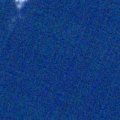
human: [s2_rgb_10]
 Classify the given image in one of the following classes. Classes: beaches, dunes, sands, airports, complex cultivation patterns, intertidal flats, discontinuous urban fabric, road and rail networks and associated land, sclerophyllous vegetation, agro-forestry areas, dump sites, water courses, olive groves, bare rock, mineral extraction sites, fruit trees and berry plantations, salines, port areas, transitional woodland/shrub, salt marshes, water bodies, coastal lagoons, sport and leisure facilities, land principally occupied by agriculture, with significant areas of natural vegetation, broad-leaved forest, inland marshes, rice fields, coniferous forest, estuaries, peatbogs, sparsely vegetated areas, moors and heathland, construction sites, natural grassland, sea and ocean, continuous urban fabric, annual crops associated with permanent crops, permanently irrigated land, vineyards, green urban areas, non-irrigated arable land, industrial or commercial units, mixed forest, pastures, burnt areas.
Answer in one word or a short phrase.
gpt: sea and ocean